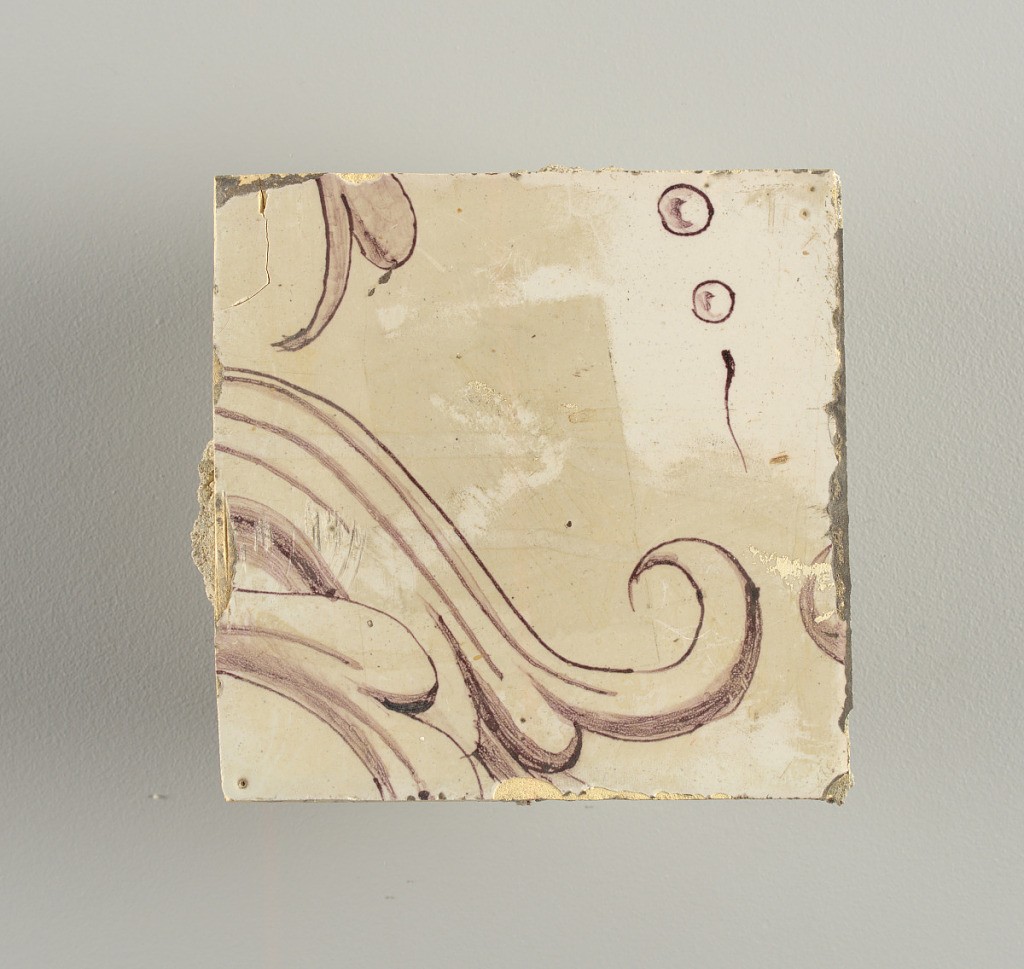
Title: Wall facing
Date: ca. 1725
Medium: tin-glazed earthenware, underglaze
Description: Running design for a frieze or a dado, composed of scrolls of foliage and strapwork, and four repeating motifs--a seated woman in a small upright oval medallion, a putto seated on a rocailled base, and strapwork in axial pattern.  The various panels, A to F, show various repeats of the same design, all being five tiles high and a varying number of tiles wide.